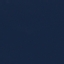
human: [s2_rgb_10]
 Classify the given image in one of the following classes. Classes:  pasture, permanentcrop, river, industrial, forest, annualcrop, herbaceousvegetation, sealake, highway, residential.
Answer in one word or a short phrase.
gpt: SeaLake